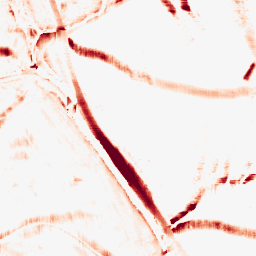
Category: morphological
Decomposition family: morphological_square
Decomposition parameters: operation: opening
size: 15
Upsampling method: bspline
Upsampling parameters: scale: 8
Upsampling scale: 8